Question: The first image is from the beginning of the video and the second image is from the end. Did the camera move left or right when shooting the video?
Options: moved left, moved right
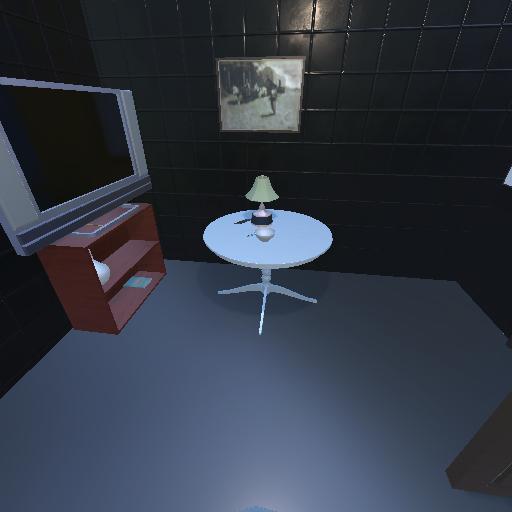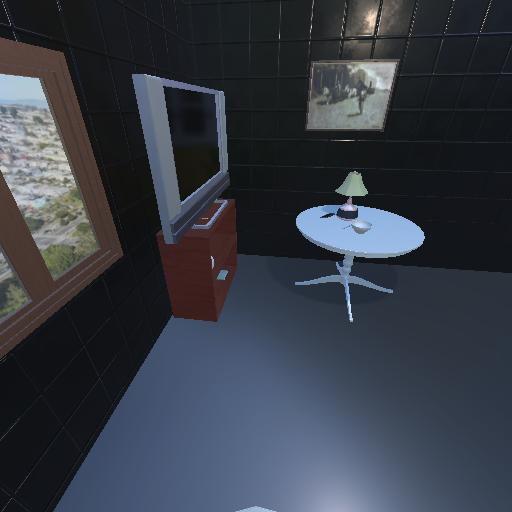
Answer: moved left